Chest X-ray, AP view. Patient: 56 years old, sex M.
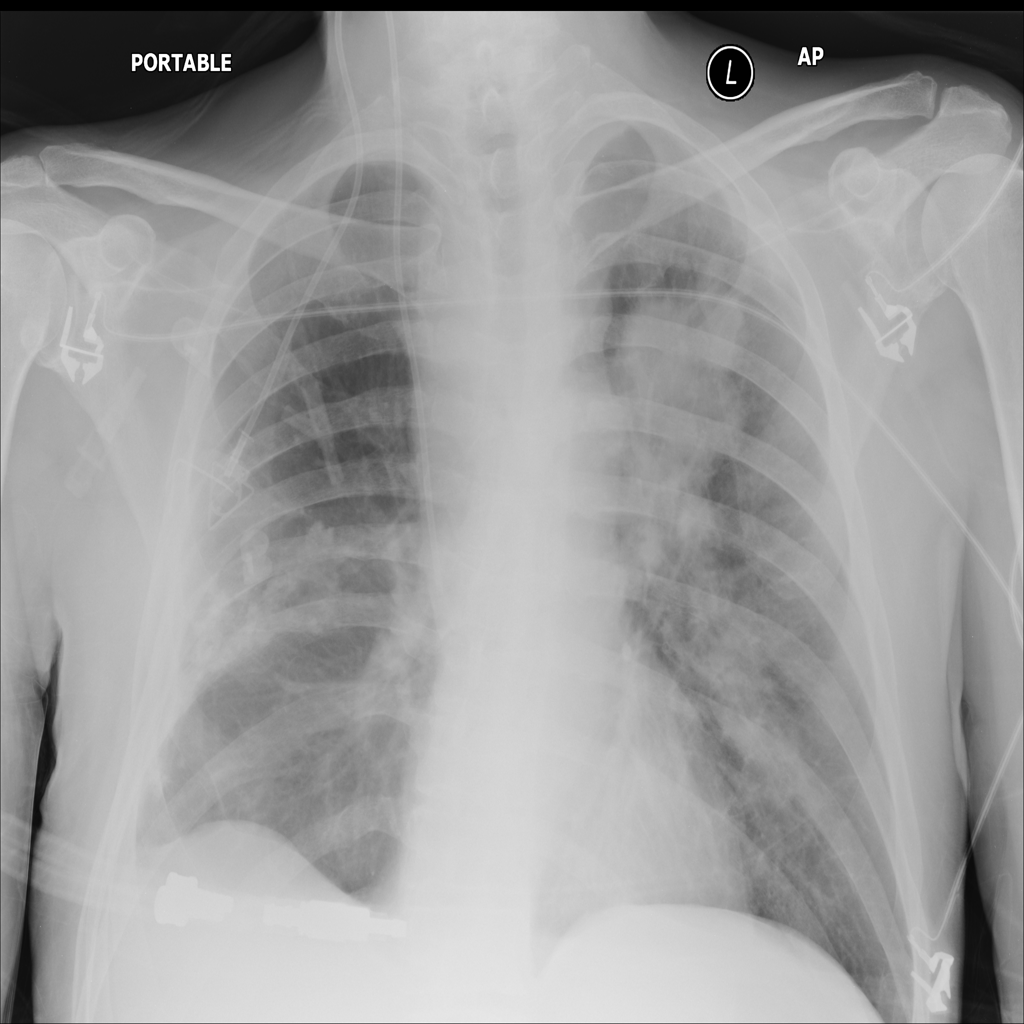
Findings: Infiltration, Mass, Nodule